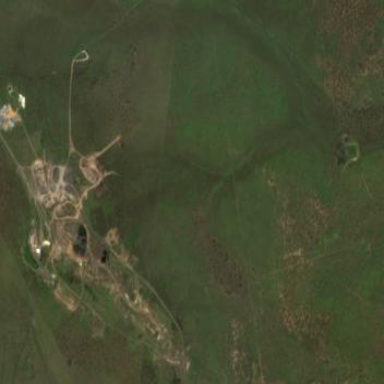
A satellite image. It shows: Industrial mine area used for gravel extraction.